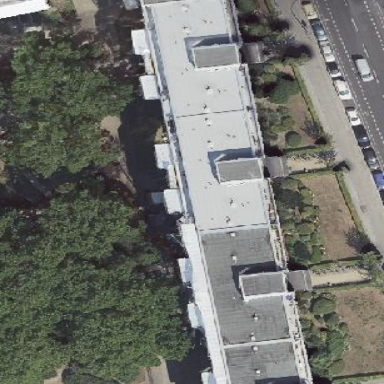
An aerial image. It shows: Apartment building with flat roof.